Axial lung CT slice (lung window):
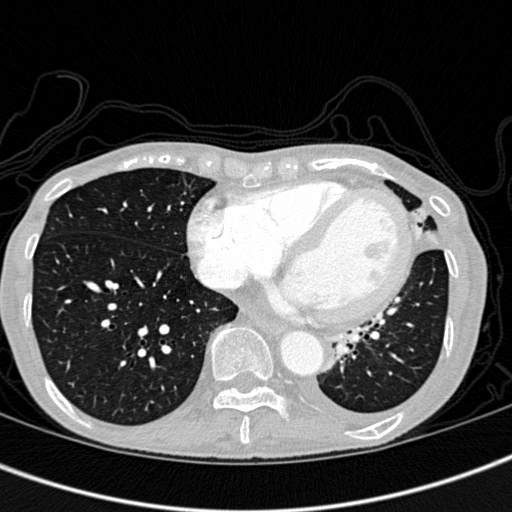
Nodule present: no